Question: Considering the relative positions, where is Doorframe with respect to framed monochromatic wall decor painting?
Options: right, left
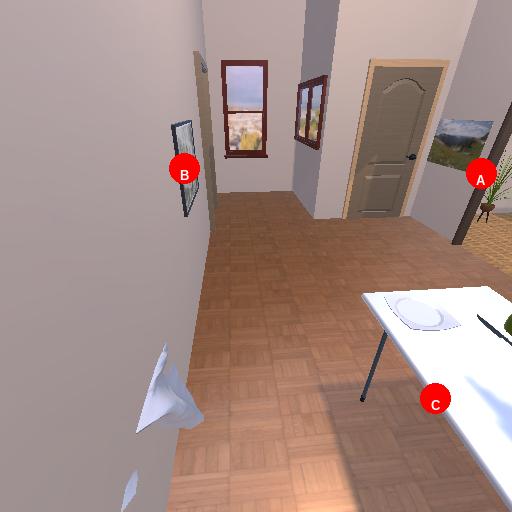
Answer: right